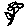
Label: flower